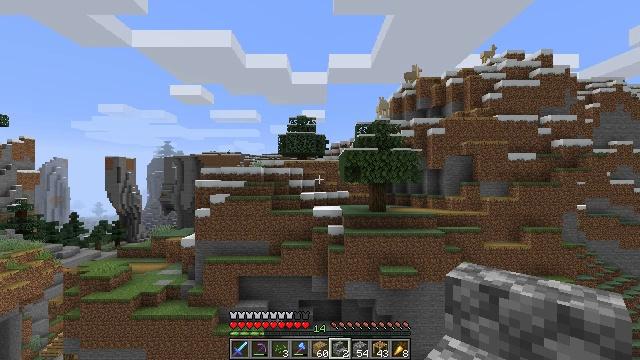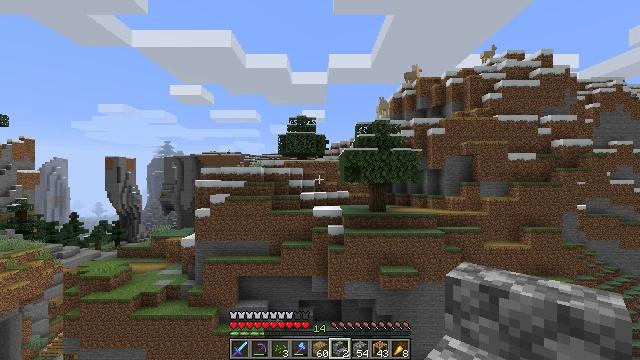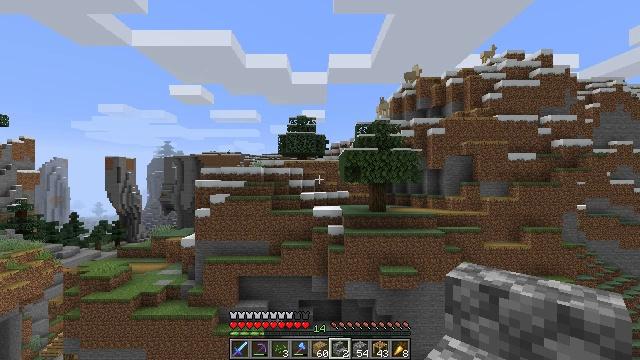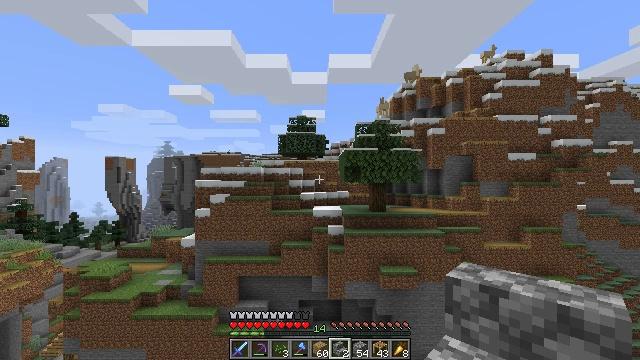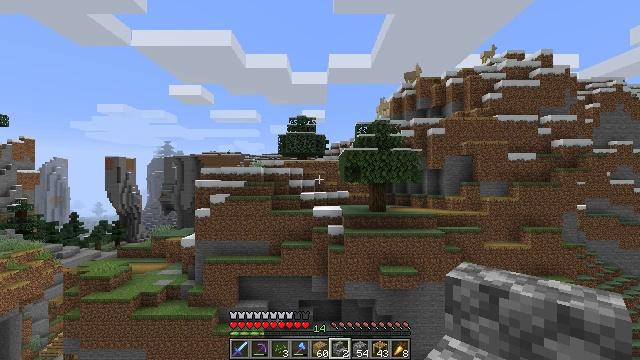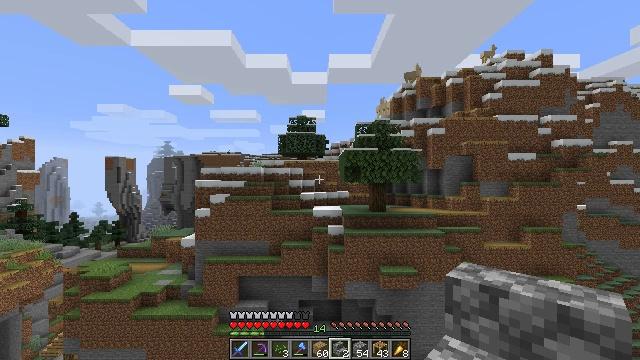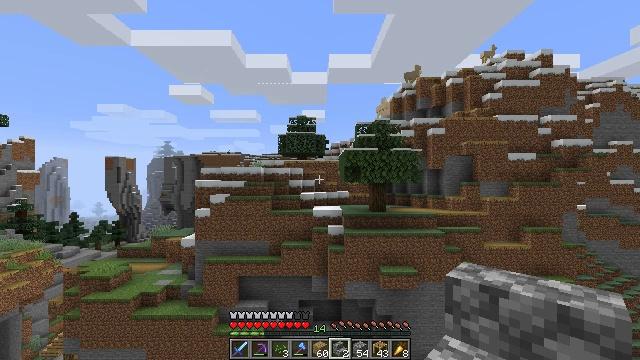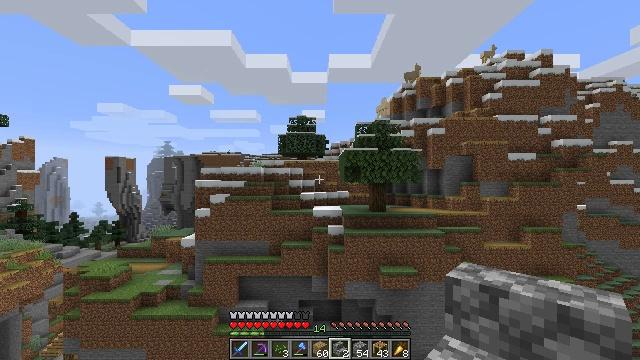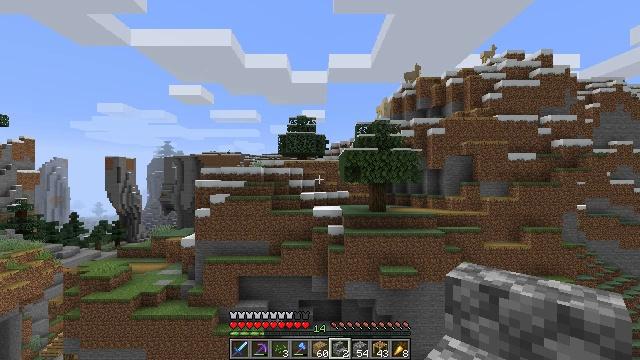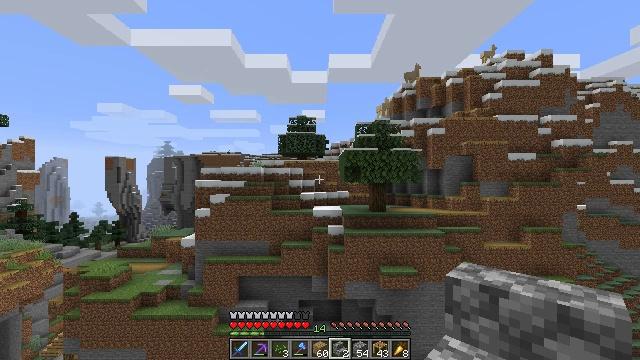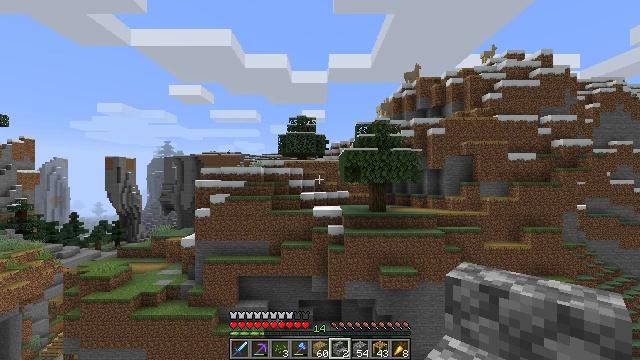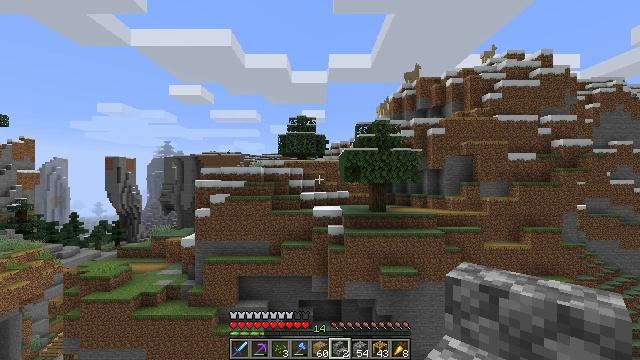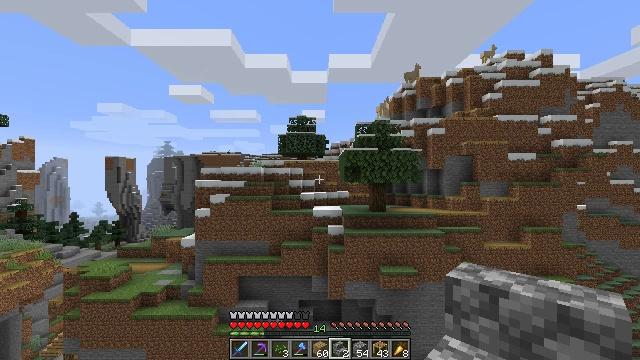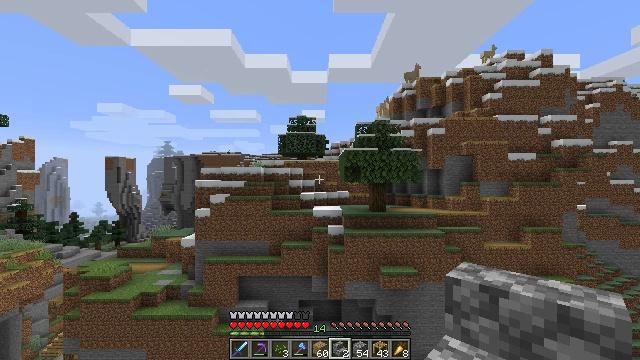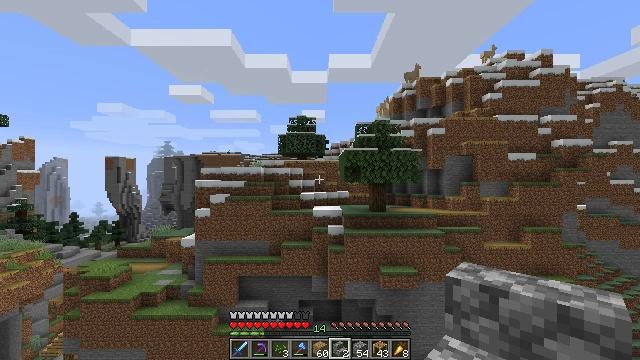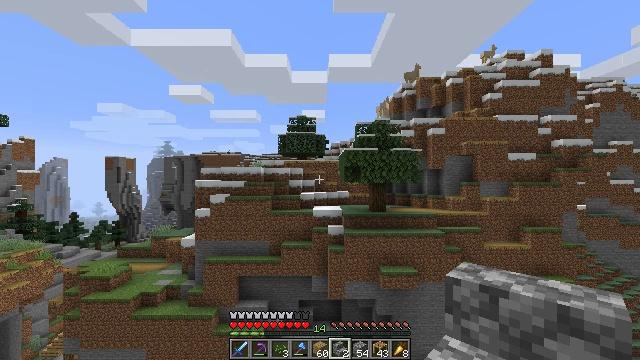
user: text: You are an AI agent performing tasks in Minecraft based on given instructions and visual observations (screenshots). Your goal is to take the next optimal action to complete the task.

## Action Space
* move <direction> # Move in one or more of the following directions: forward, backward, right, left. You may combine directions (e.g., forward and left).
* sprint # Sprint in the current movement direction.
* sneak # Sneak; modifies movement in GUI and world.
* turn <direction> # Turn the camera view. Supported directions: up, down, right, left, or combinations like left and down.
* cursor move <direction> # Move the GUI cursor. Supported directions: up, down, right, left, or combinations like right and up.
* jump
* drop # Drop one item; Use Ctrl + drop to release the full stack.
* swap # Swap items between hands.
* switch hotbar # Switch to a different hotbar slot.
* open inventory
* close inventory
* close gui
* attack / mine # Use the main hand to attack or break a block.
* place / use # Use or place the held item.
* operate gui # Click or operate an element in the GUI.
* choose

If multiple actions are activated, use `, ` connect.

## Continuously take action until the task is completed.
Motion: motion action
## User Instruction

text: Remove the scaffolding structure.
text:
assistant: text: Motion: no_op
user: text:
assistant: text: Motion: no_op
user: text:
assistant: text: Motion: no_op
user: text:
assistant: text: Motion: no_op
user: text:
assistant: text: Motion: no_op
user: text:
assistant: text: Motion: no_op
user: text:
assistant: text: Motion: no_op
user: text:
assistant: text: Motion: no_op
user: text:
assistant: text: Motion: no_op
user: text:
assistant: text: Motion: no_op
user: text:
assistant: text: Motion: no_op
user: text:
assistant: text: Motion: no_op
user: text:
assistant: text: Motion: no_op
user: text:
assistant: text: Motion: no_op
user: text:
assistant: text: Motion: no_op
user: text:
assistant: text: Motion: no_op
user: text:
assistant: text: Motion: no_op
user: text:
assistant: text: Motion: no_op
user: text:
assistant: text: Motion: no_op
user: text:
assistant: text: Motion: no_op
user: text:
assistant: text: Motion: no_op
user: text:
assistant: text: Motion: no_op
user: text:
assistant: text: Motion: no_op
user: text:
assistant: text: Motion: no_op
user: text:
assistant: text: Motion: no_op
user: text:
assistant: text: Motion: no_op
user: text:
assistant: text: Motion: no_op
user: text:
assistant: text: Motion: no_op
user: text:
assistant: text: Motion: no_op
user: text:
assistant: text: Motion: no_op